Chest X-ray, PA view. Patient: 56 years old, sex M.
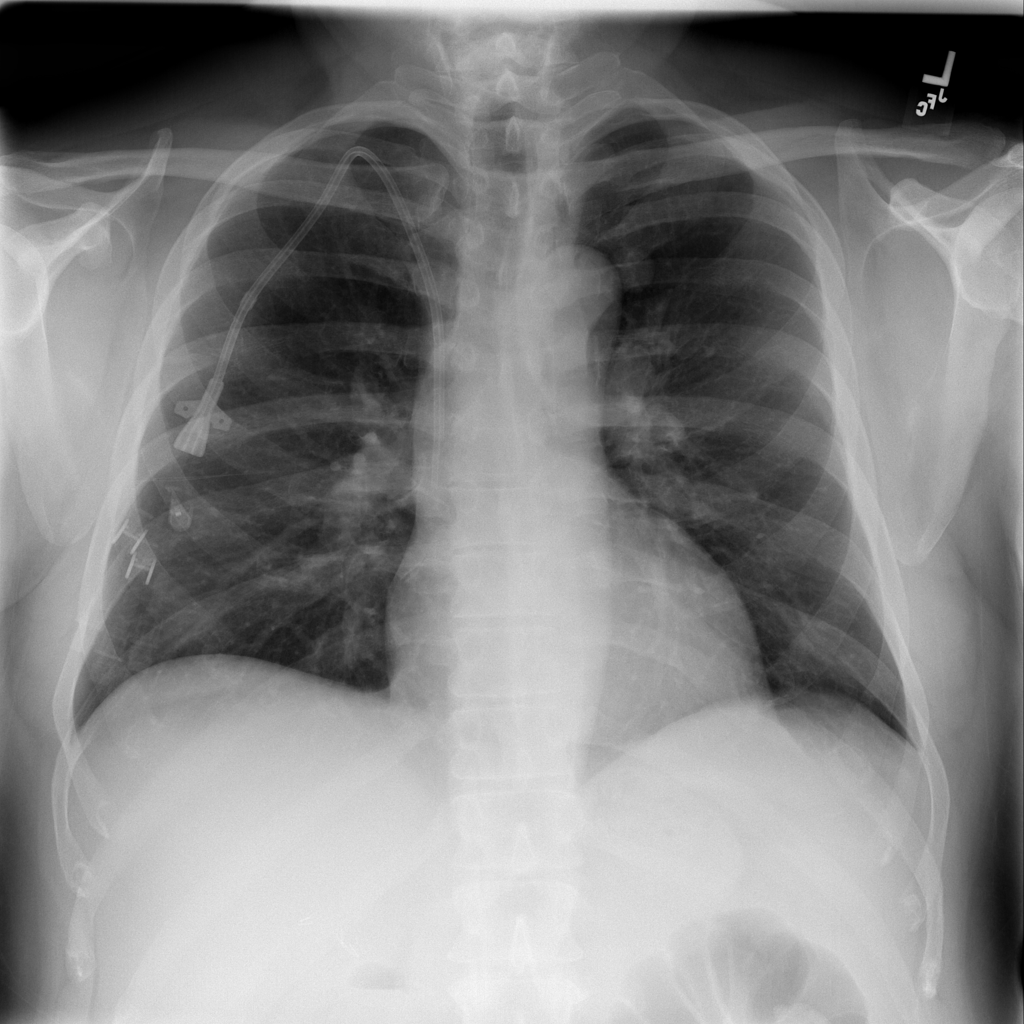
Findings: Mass